Aerial crown-view tile of a tropical tree (Barro Colorado Island, Panama), acquired 20241216:
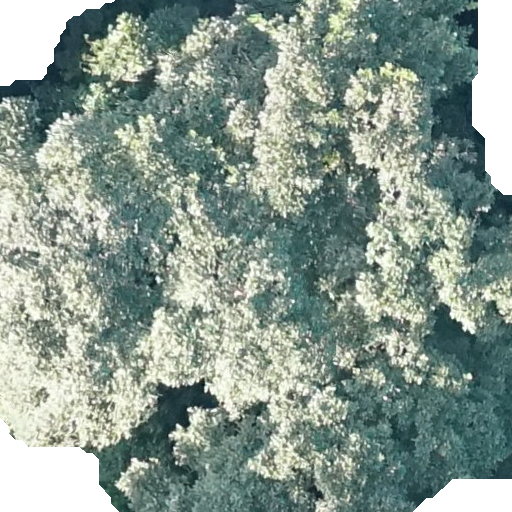
Species: Ficus insipida
GBIF accepted scientific name: Ficus insipida
Crown area: 432.147 m²